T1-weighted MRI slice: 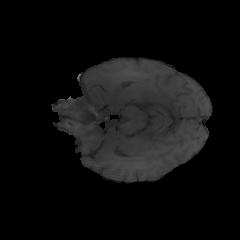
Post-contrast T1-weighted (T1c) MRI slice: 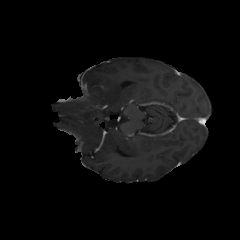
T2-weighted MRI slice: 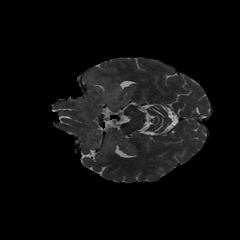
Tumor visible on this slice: yes